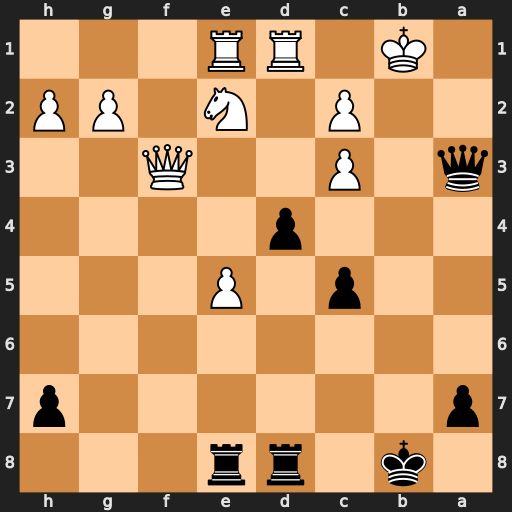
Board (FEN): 1k1rr3/p6p/8/2p1P3/3p4/q1P2Q2/2P1N1PP/1K1RR3
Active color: b
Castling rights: -
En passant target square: -
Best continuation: Re6 Nxd4 cxd4 Rxd4 Rxd4 cxd4 Rb6+